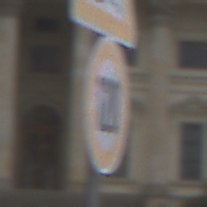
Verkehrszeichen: Geschwindigkeit120
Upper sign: SchleuderOderRutschgefahr
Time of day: Midday
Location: Outdoor (Urban)
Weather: Overcast
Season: NotSpecified
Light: Natural